Interaction volume radius: 10 \u00c5
Interaction volume height: 25 \u00c5
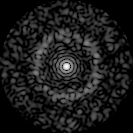
Disorder parameter: 0.8431